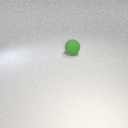
large green rubber sphere